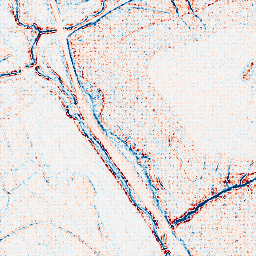
Category: edge_preserving
Decomposition family: bilateral
Decomposition parameters: d: 5
sigma_color: 150
sigma_space: 150
Upsampling method: sinc_hamming
Upsampling parameters: scale: 8
kernel_size: 8
Upsampling scale: 8